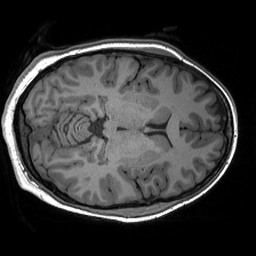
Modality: T1w
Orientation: axial
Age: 27
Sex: female
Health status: healthy
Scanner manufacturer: siemens
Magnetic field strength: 3 T
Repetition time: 2.53 s
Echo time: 0.00288 s